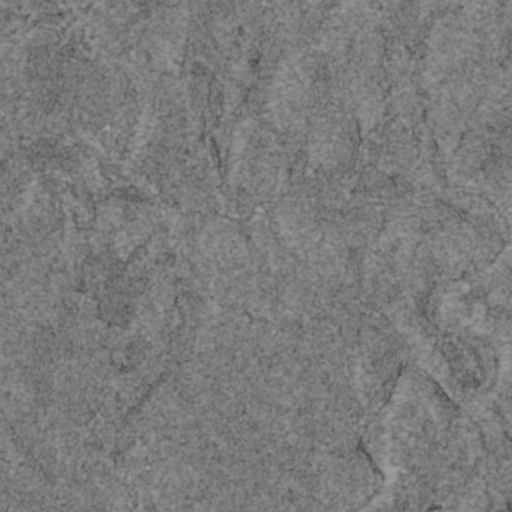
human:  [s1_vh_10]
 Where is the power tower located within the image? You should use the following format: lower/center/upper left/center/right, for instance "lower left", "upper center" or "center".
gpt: The power tower is located in the upper left of the image.
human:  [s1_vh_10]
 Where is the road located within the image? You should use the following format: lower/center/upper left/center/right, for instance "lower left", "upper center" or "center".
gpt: There is no road in the image.

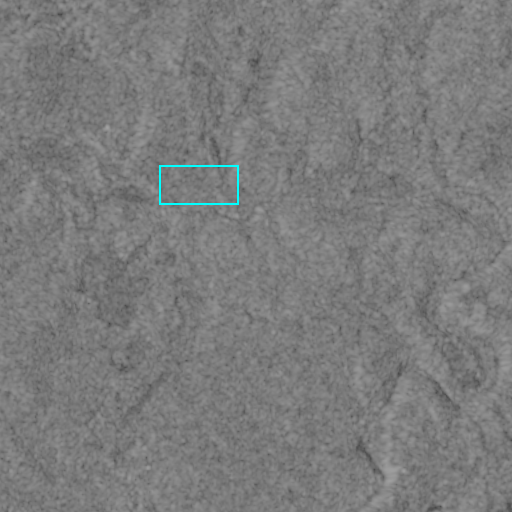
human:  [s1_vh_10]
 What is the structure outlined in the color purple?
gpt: There is no purple outline.
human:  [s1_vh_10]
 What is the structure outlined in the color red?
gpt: There is no structure outlined in red.